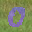
Label: 0